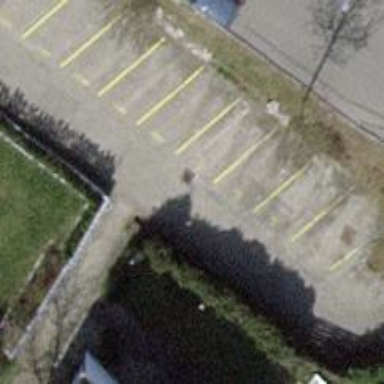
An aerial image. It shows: Road serving as parking aisle.